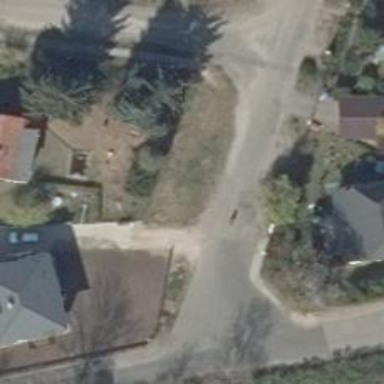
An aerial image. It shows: Smooth asphalt road in residential area.